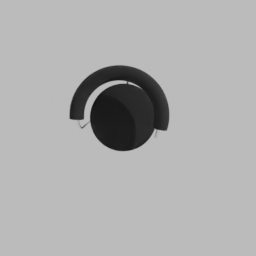
Label: furniture